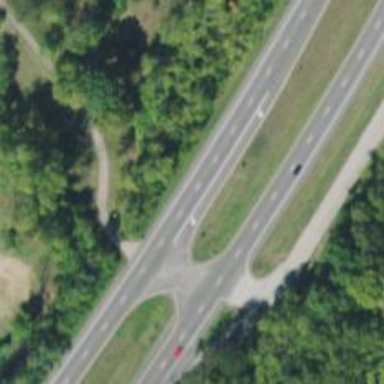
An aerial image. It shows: This image shows trunk highway that functions as expressway.